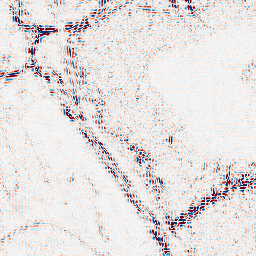
Category: wavelet
Decomposition family: wavelet_biorthogonal
Decomposition parameters: wavelet: bior5.5
level: 2
Upsampling method: linear_exact
Upsampling parameters: scale: 8
Upsampling scale: 8